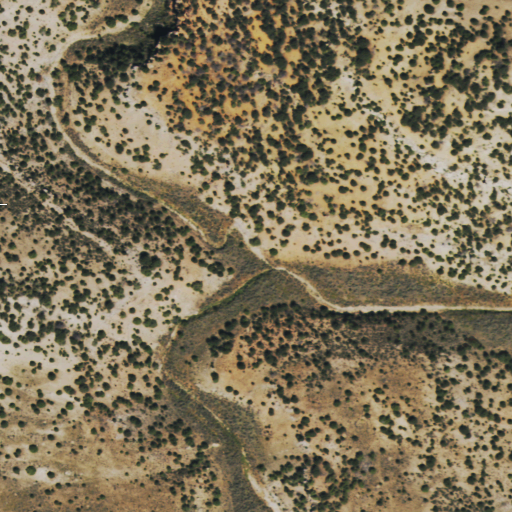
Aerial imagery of valley in Colorado named Bear Valley Draw containing shrub and evergreen forest